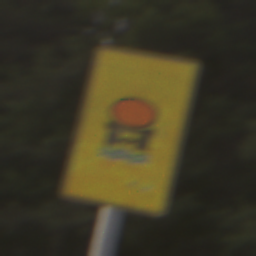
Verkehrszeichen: FahrzeugeMitWassergefaehrdenderLadungOhnePfeilsymbol
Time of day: SunriseSunset
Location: Outdoor (Nature)
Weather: Clear
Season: NotSpecified
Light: Natural